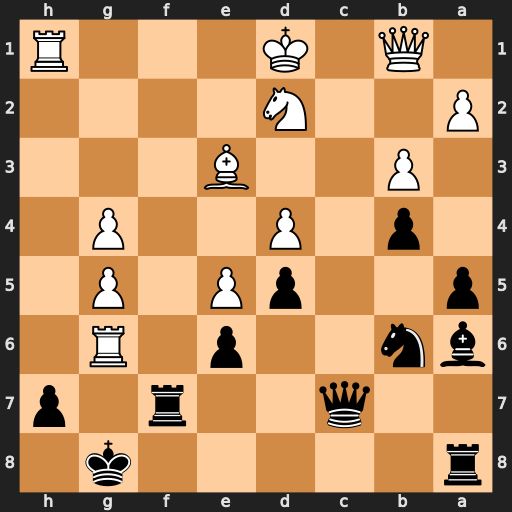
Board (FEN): r5k1/2q2r1p/bn2p1R1/p2pP1P1/1p1P2P1/1P2B3/P2N4/1Q1K3R
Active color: b
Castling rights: -
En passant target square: -
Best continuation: hxg6 Qxg6+ Rg7 Qxe6+ Qf7